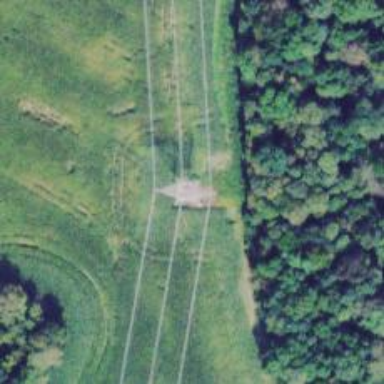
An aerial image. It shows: Lattice structure tower used for power distribution.